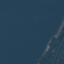
Land use / land cover: SeaLake